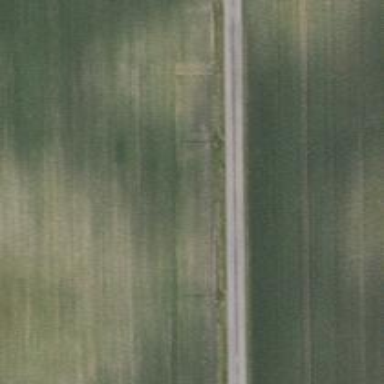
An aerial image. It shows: Tertiary road.